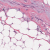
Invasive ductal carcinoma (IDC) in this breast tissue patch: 0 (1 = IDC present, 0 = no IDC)